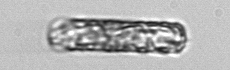
Label: Dactyliosolen_fragilissimus